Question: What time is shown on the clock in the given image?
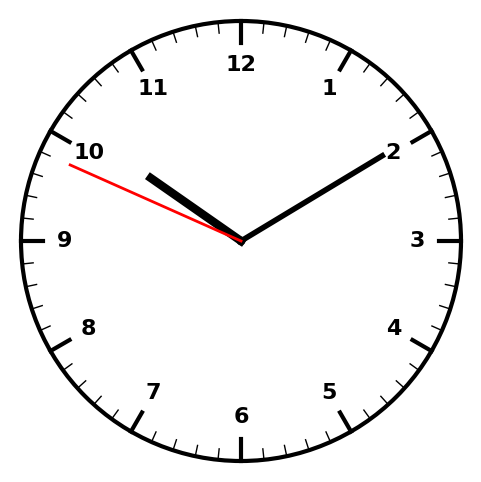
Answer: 10:09:49